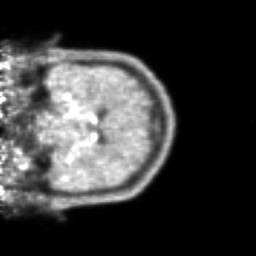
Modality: PET
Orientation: coronal
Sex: male
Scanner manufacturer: ge